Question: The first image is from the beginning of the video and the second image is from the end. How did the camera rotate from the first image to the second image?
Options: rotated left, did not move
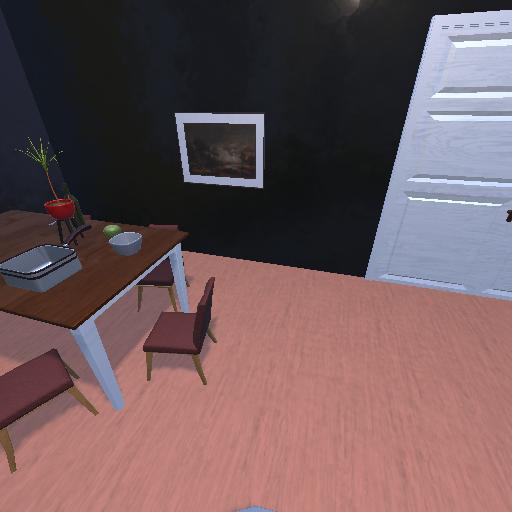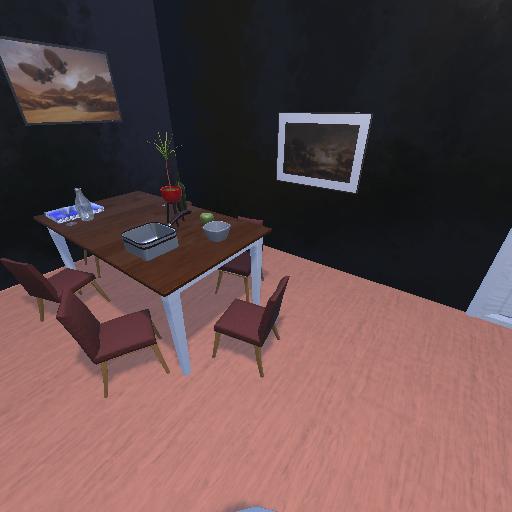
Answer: rotated left